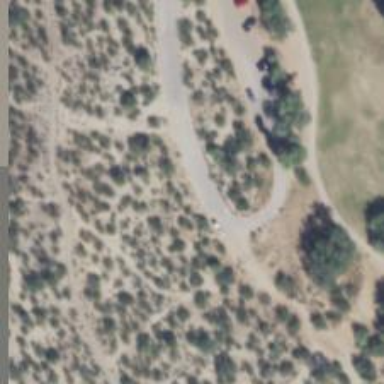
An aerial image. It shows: Path.